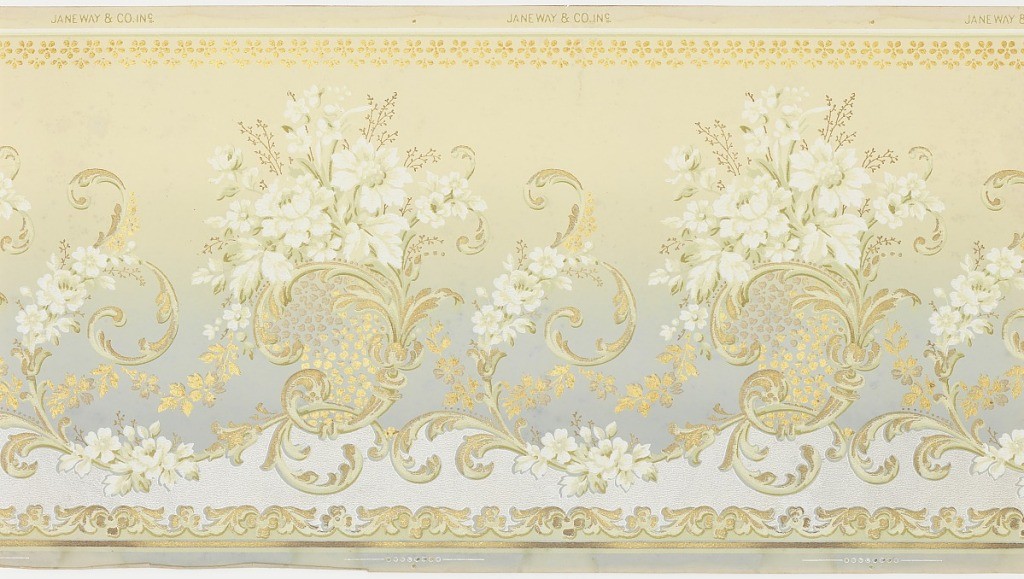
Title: Frieze
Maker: Janeway & Co. Inc., New Brunswick, New Jersey, 1848 - 1914
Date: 1905–1915
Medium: Machine-printed paper
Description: White floral bouquet amidst scrolling foliage. Band of small stylized flowers along top and scrolling foliage along bottom edge. Background shades from light tan at top to blue at bottom.